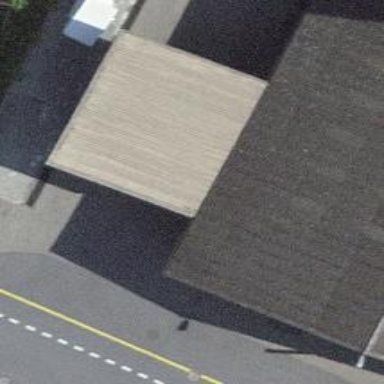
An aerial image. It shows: Fuel station.